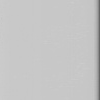
Atmospheric dust classification: not_dusty